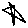
Label: star